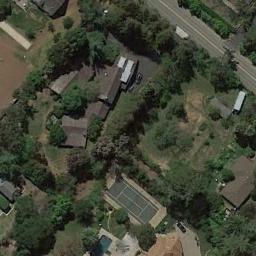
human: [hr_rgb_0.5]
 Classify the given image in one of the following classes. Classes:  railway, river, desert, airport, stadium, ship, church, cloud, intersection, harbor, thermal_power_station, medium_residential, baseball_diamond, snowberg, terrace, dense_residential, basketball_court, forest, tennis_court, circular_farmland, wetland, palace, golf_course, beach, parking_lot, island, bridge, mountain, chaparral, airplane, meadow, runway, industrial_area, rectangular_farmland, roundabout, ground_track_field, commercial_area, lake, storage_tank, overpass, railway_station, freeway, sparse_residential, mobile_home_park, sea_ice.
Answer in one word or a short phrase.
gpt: tennis_court